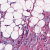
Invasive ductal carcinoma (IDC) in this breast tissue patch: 1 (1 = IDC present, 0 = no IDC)